Question: I want to build a listview that looks like the one in spotify:

Or the one in the Holo Settings:
<URL>
More precisely, I want a listview with categories (headers) and items (views) below them. Any help? Should I just try to look into the Settings app layouts?
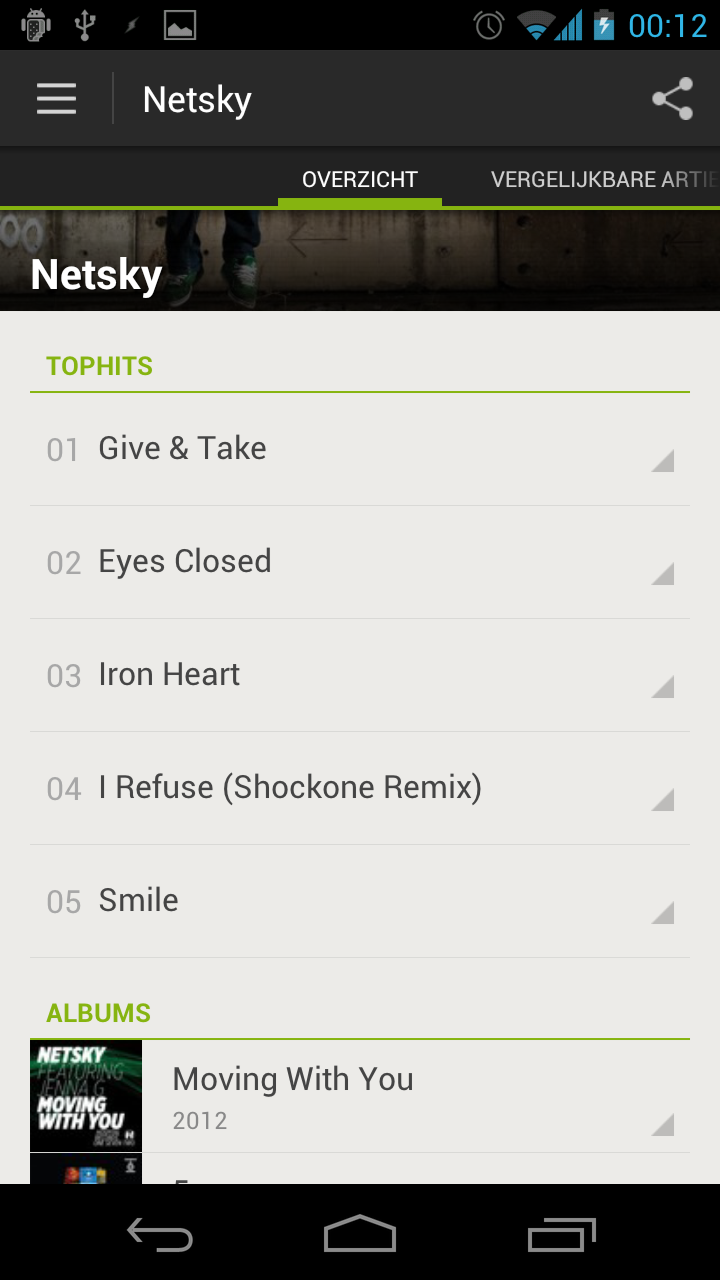
Answer: Easiest way to do it is through a <URL> Activity